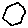
Label: hexagon